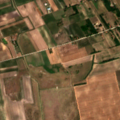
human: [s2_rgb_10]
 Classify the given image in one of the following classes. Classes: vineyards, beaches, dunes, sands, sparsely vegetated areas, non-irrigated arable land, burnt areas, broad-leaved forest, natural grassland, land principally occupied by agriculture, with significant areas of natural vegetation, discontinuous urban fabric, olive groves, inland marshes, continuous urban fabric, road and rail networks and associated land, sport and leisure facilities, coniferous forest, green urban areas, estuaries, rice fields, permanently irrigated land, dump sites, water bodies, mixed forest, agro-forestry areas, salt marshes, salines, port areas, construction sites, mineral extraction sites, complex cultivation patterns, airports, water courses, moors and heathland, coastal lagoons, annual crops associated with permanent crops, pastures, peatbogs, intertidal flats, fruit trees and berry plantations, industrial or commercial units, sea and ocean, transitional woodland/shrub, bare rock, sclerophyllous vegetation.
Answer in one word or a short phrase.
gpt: non-irrigated arable land, pastures, complex cultivation patterns